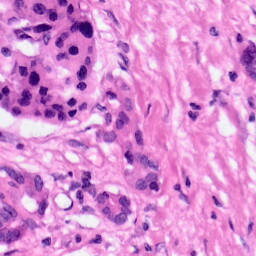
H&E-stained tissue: Pancreatic